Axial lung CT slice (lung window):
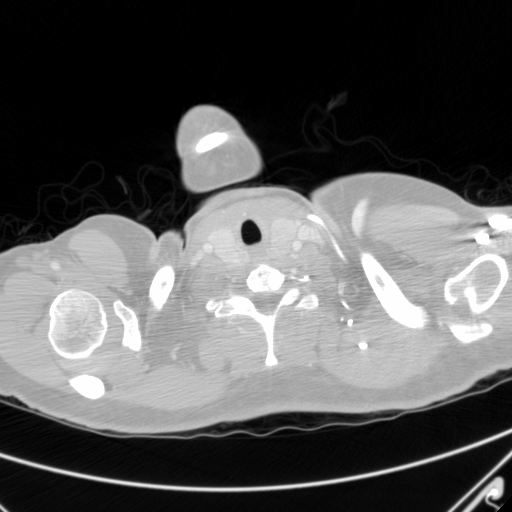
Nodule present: no